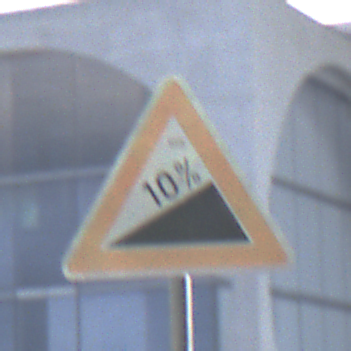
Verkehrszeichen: Steigung10
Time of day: MorningAfternoon
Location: Outdoor (Urban)
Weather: PartlyCloudy
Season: NotSpecified
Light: Natural